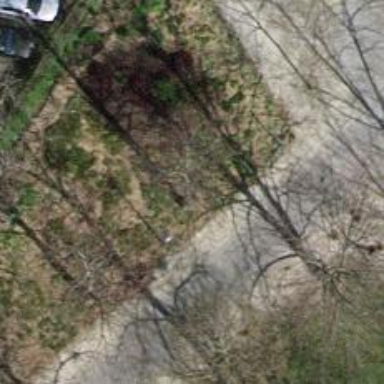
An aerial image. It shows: Brown bench.